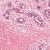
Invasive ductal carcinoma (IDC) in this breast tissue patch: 0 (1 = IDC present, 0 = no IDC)